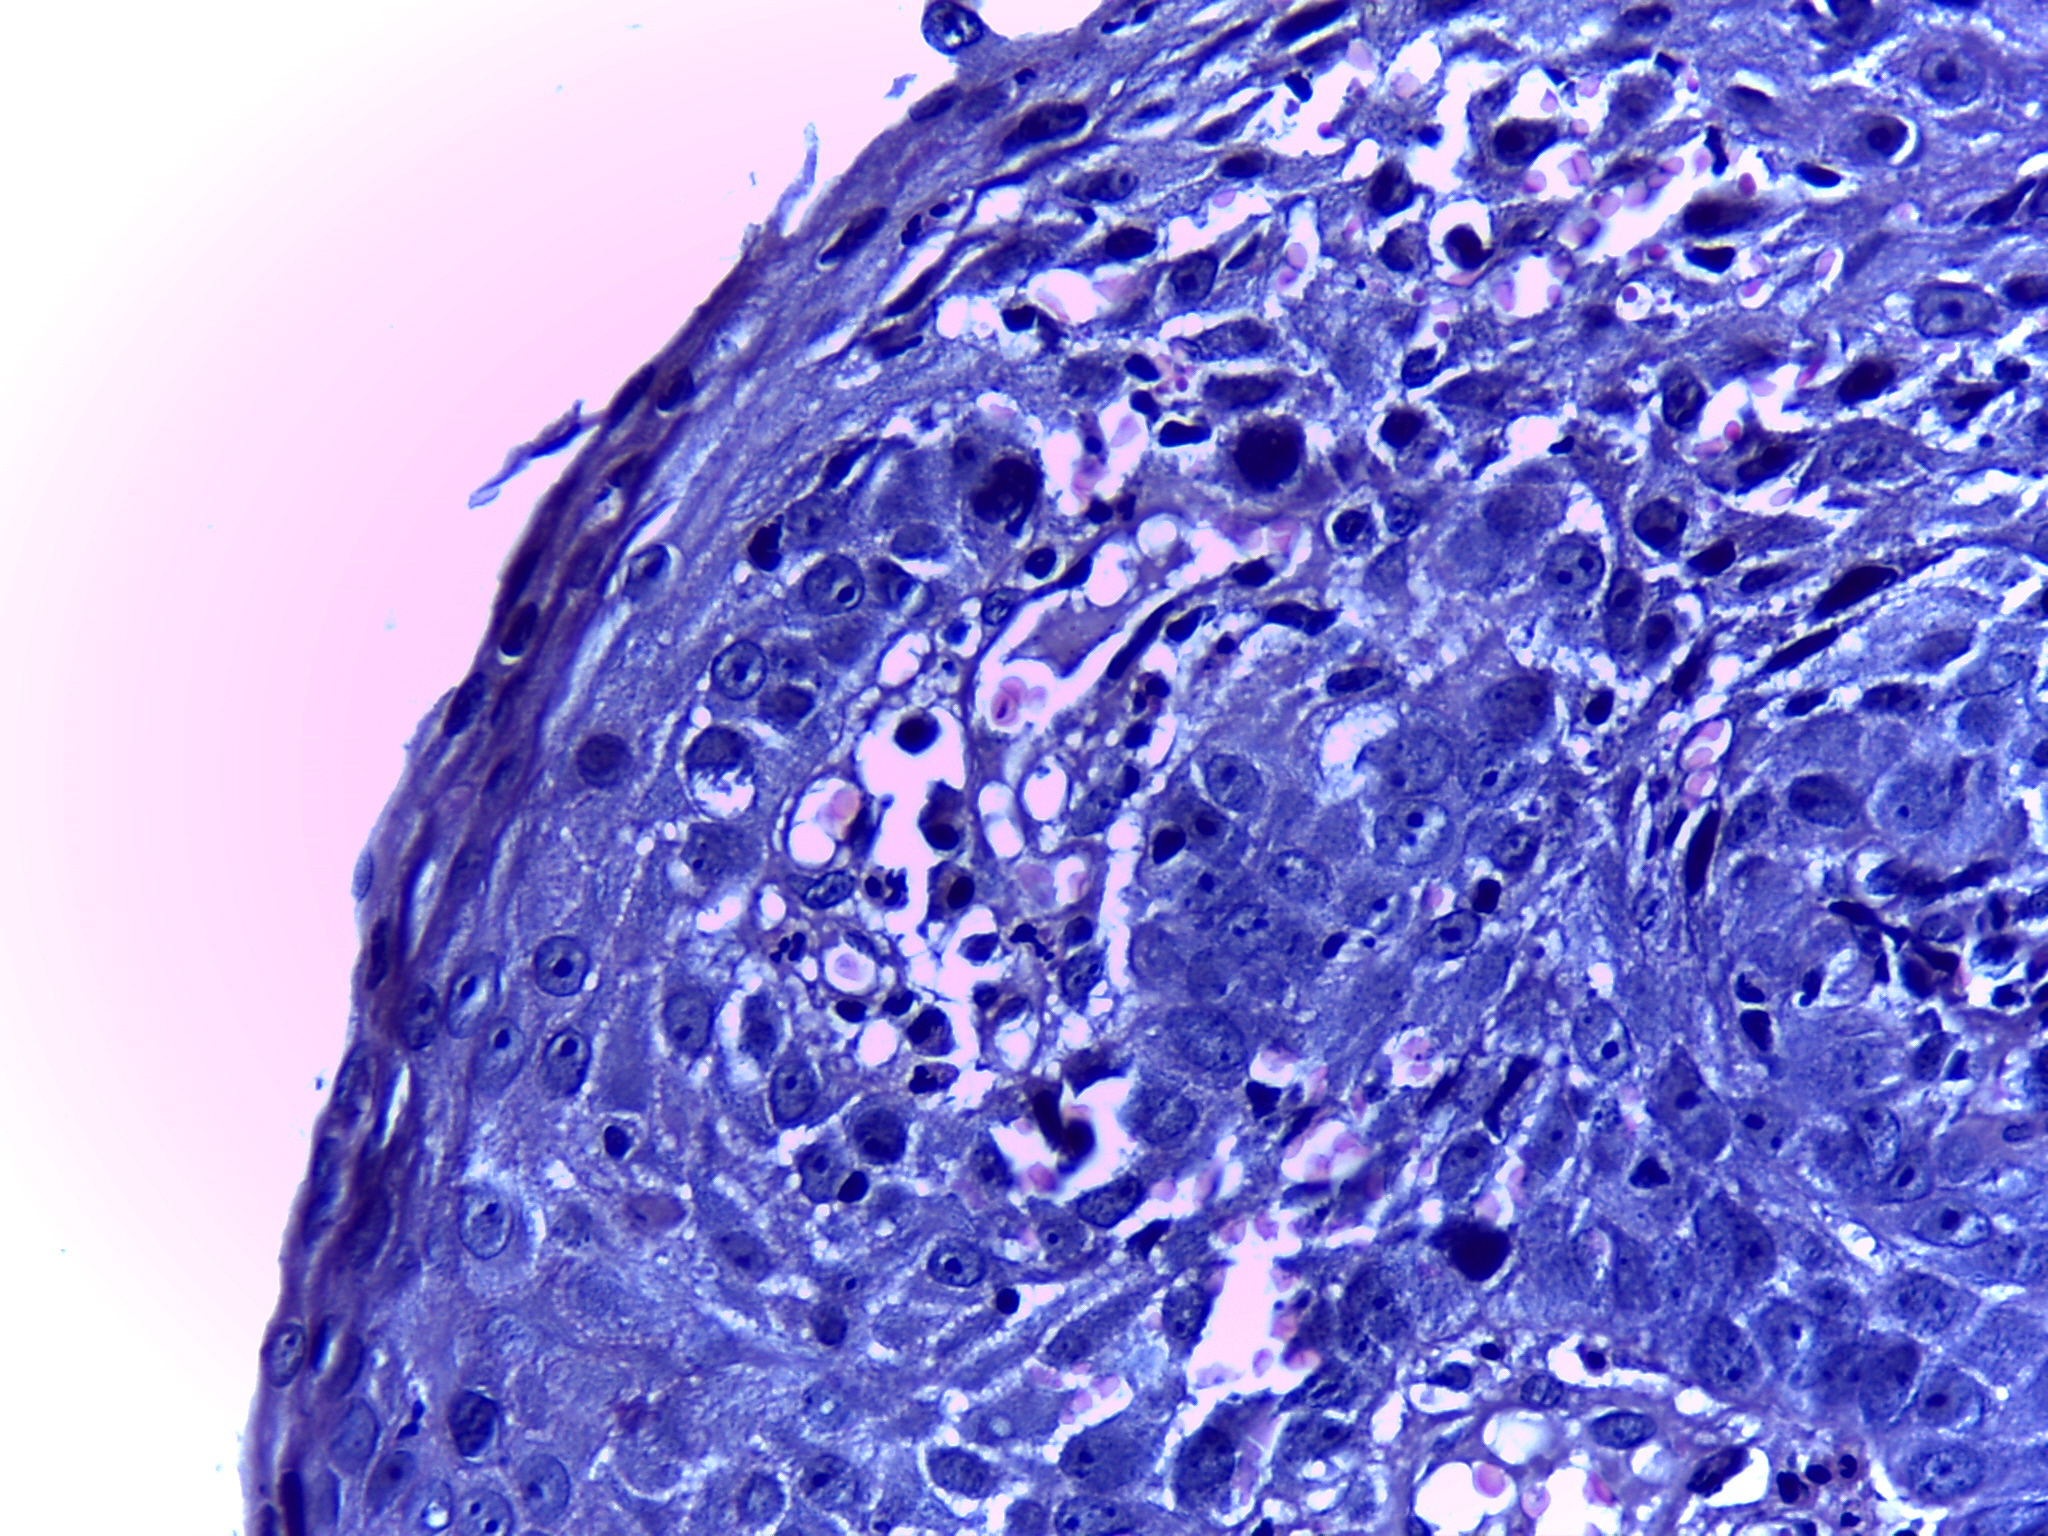
Diagnosis: OSCC